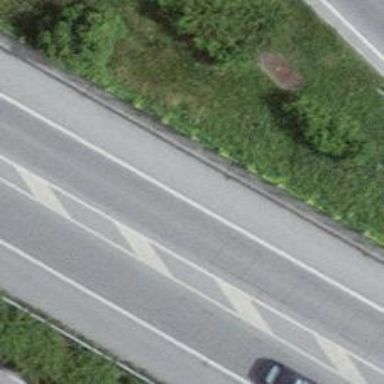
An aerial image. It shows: Asphalt road classified as trunk highway.